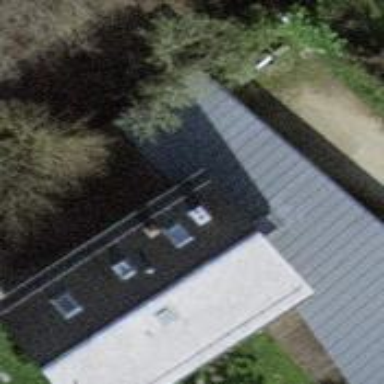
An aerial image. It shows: View of roof of building.